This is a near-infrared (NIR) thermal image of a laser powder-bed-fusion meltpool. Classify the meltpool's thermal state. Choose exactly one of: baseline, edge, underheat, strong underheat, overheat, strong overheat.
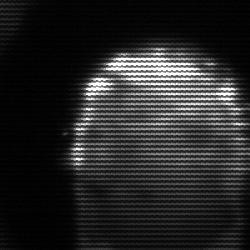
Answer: baseline